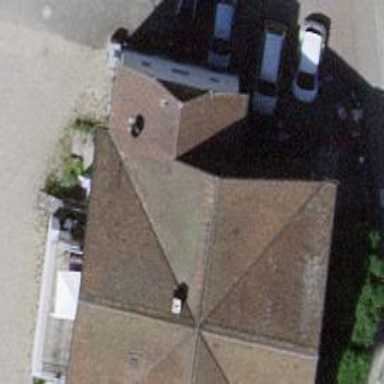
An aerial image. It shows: Restaurant.